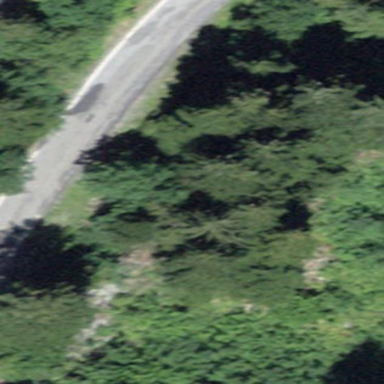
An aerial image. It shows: Forest with mix of leaf types.